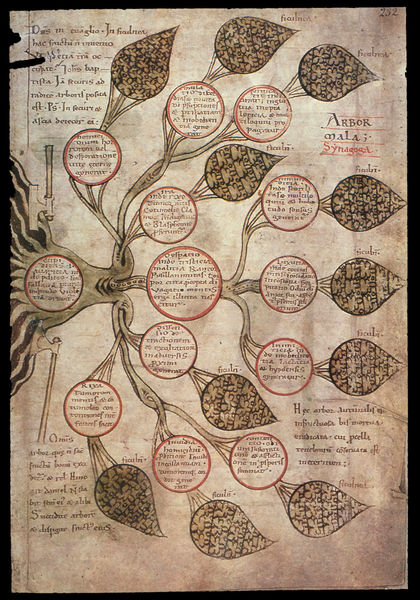
Titel: Liber Floridus
Künstler: Lambert von St. Omer
Standort: Herkunftsland: Frankreich (EU - F)
Institution: Wolfenbüttel, Herzog August Bibliothek
Schlagwörter: baum, blätter, äste, braun, schwarz, zeichnung, blüten, rot, ornament, böse, ast, stamm, zweige, kirche, blatt, pflanze, kreis, rund, früchte, äpfel, schrift, linien, inschrift, abstraktion, tusche, buch, kloster, wurzel, linie, zweig, druck, seite, text, buchstaben, kreise, beschriftung, schema, buchseite, organisch, pergament, wurzeln, axt, mittelalter, blattwerk, blasen, botanik, handschrift, inschriften, latein, beschriftet, synagoge, länglich, buchmalerei, verzweigt, granatäpfel, lehrbuch, stammbaum, diagramm, äxte, system, illumination, buchkunst, israelisch, schwarze schleife, arbor, mala, stmmbaum, breise, verzeigt, vierecjig